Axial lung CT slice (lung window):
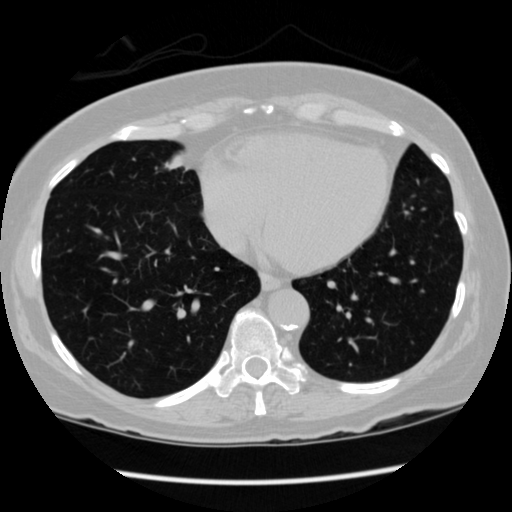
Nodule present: no